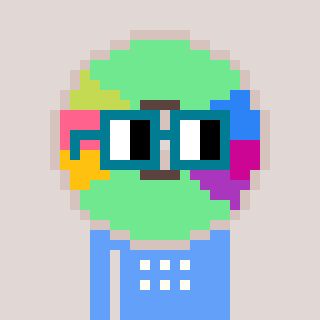
a pixel art character with square dark green glasses, a cd-shaped head and a blue-colored body on a warm background